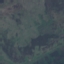
Land use / land cover class: HerbaceousVegetation